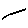
Label: line